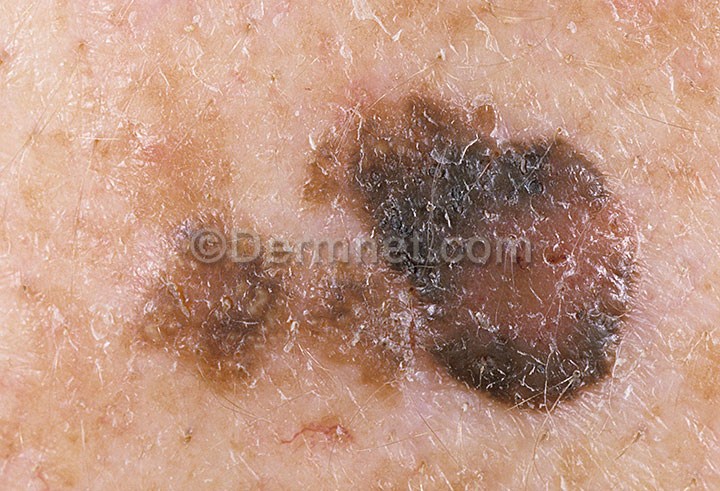
Disease: Seborrheic Keratoses and other Benign Tumors